Interaction volume radius: 5 \u00c5
Interaction volume height: 15 \u00c5
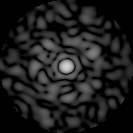
Disorder parameter: 0.8199